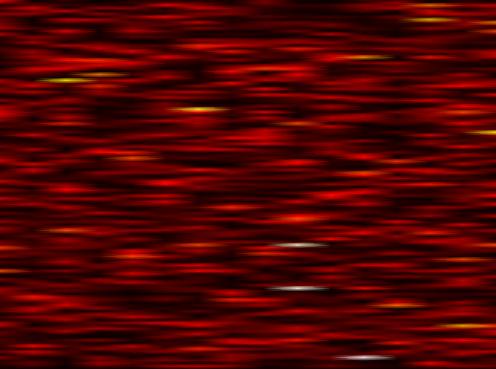
Label: FOFDM